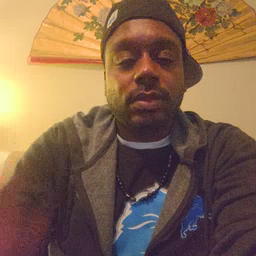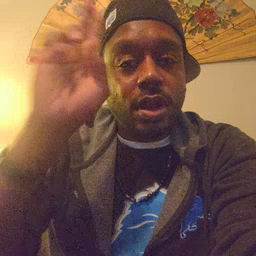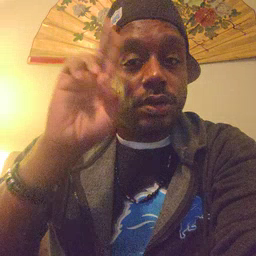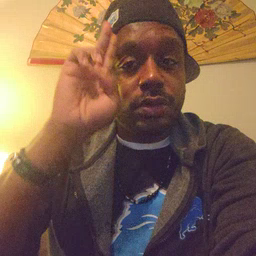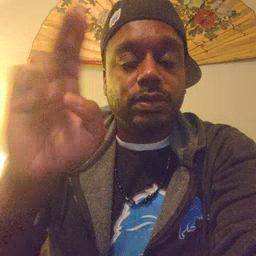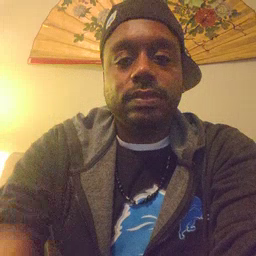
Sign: uncle